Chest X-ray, PA view. Patient: 48 years old, sex F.
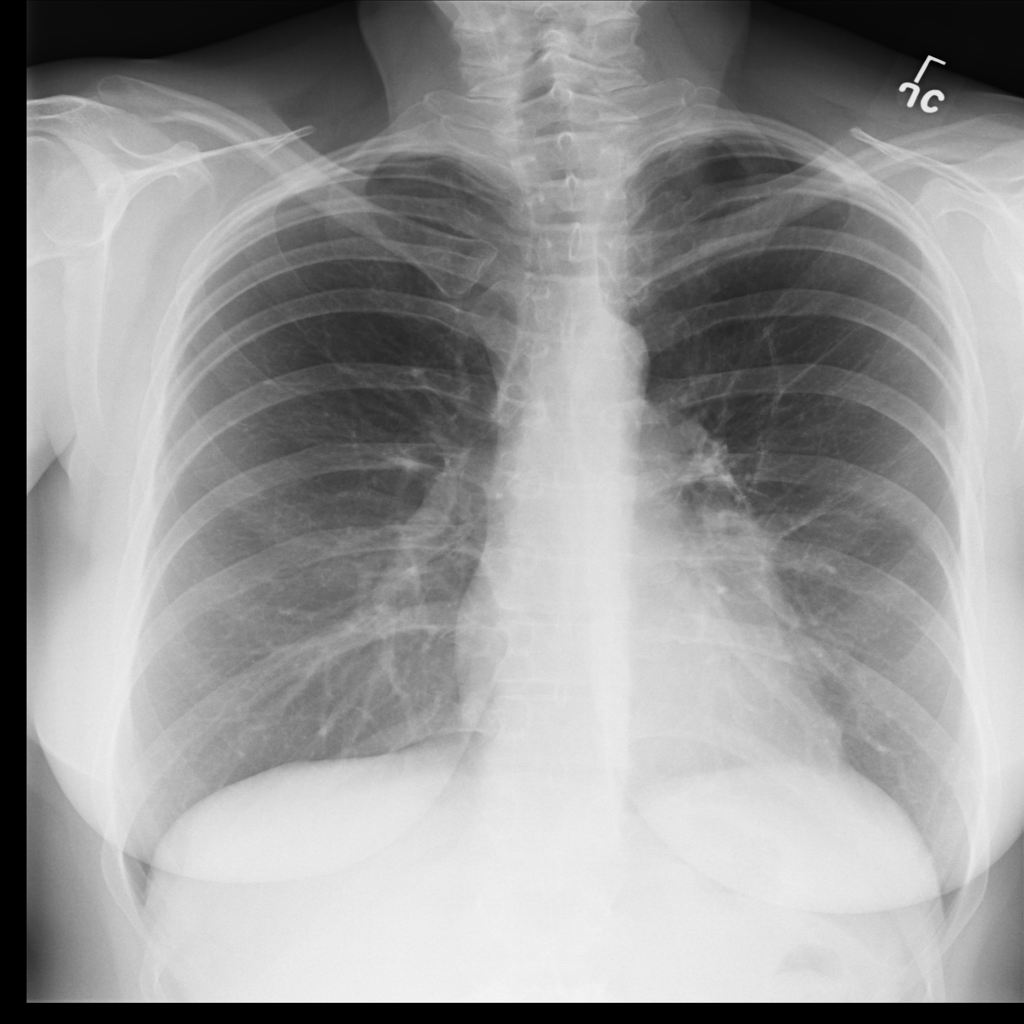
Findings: No Finding